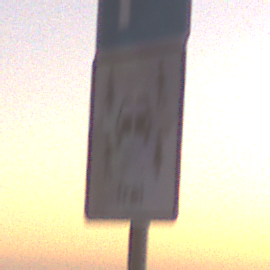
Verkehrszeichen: CarsharingfahrzeugeFrei
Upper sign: Parken
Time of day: Dawn
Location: Outdoor (RoadRail)
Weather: Clear
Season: NotSpecified
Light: Natural